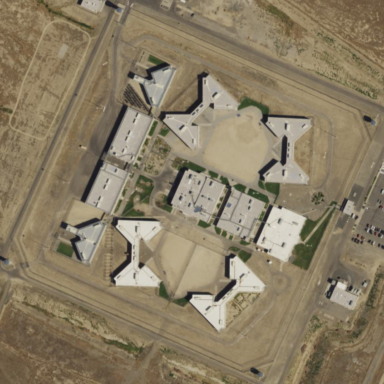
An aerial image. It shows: Prison with surrounding fence.